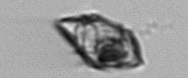
Label: Gyrodinium